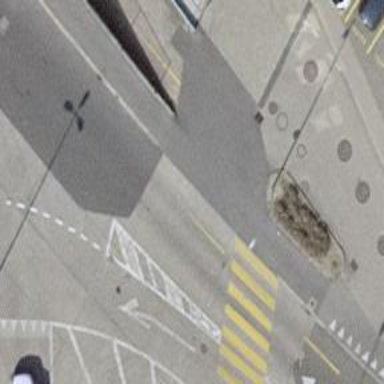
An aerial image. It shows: Service road with sidewalk.